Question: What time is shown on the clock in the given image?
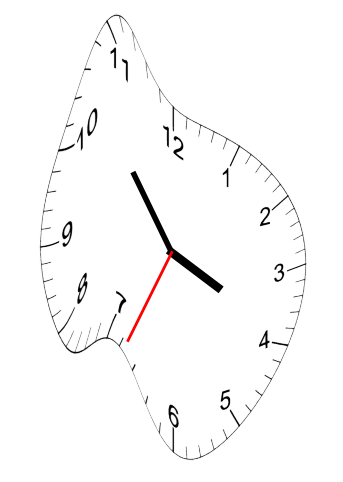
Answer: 03:53:34